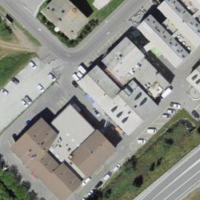
EUNIS habitat code: 54
Species observed at this site:
Pinus cembra